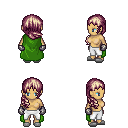
a pixel art fantasy rpg character, female body template, human, tanned skin, green cape, white pants, white blonde right-swept hairstyle, metal gloves, white slippers, four views (front, back, left, right), 2x2 character sprite sheet, small pixel art, hard edges, no anti-aliasing